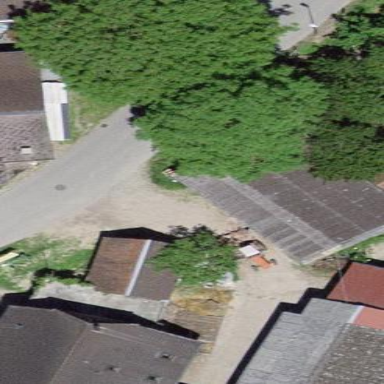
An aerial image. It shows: Barn.